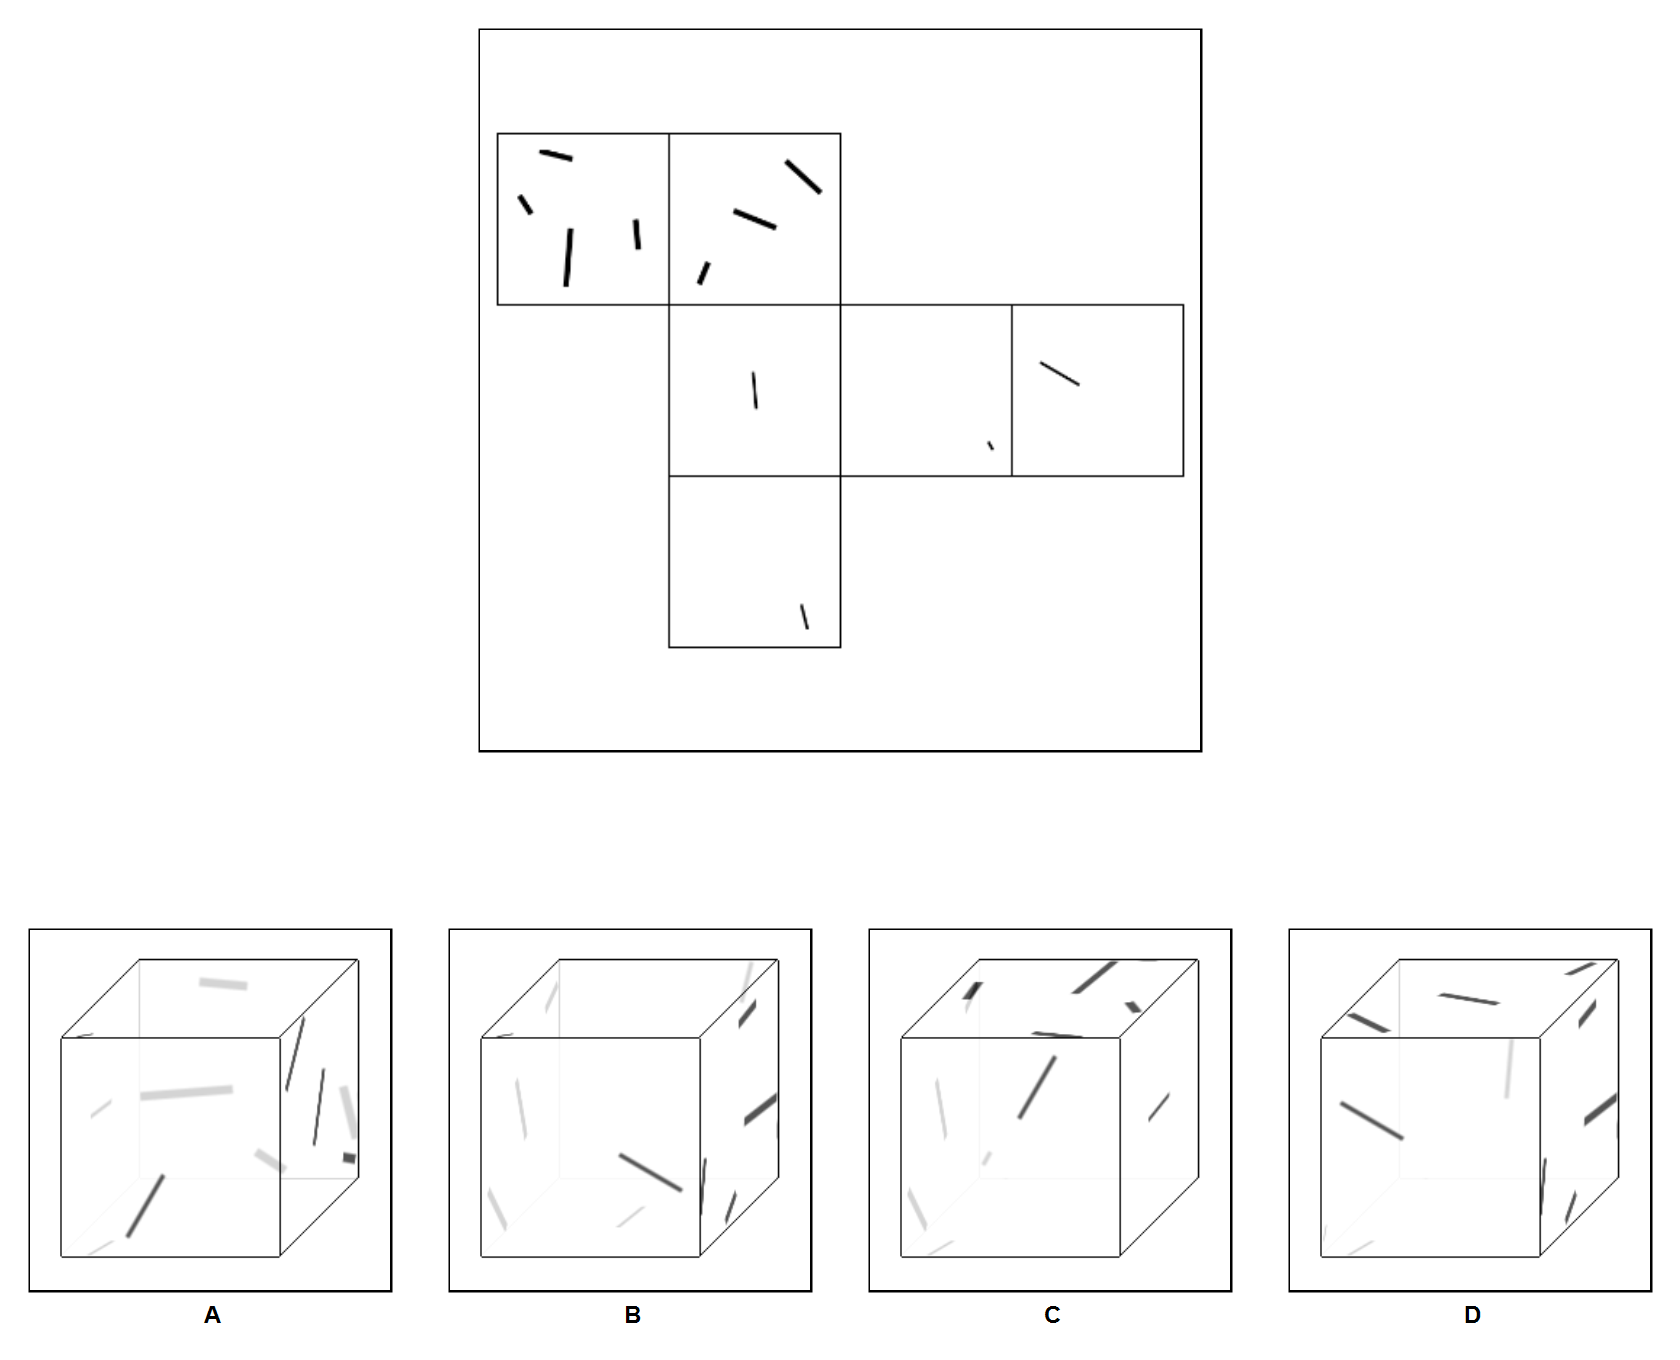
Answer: D